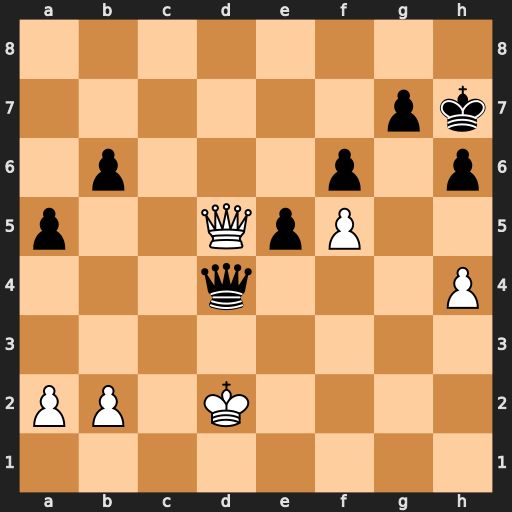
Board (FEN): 8/6pk/1p3p1p/p2QpP2/3q3P/8/PP1K4/8
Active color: w
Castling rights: -
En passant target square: -
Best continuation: Qxd4 exd4 h5 Kg8 Kd3 Kf8 Kxd4 Ke7 Kd5